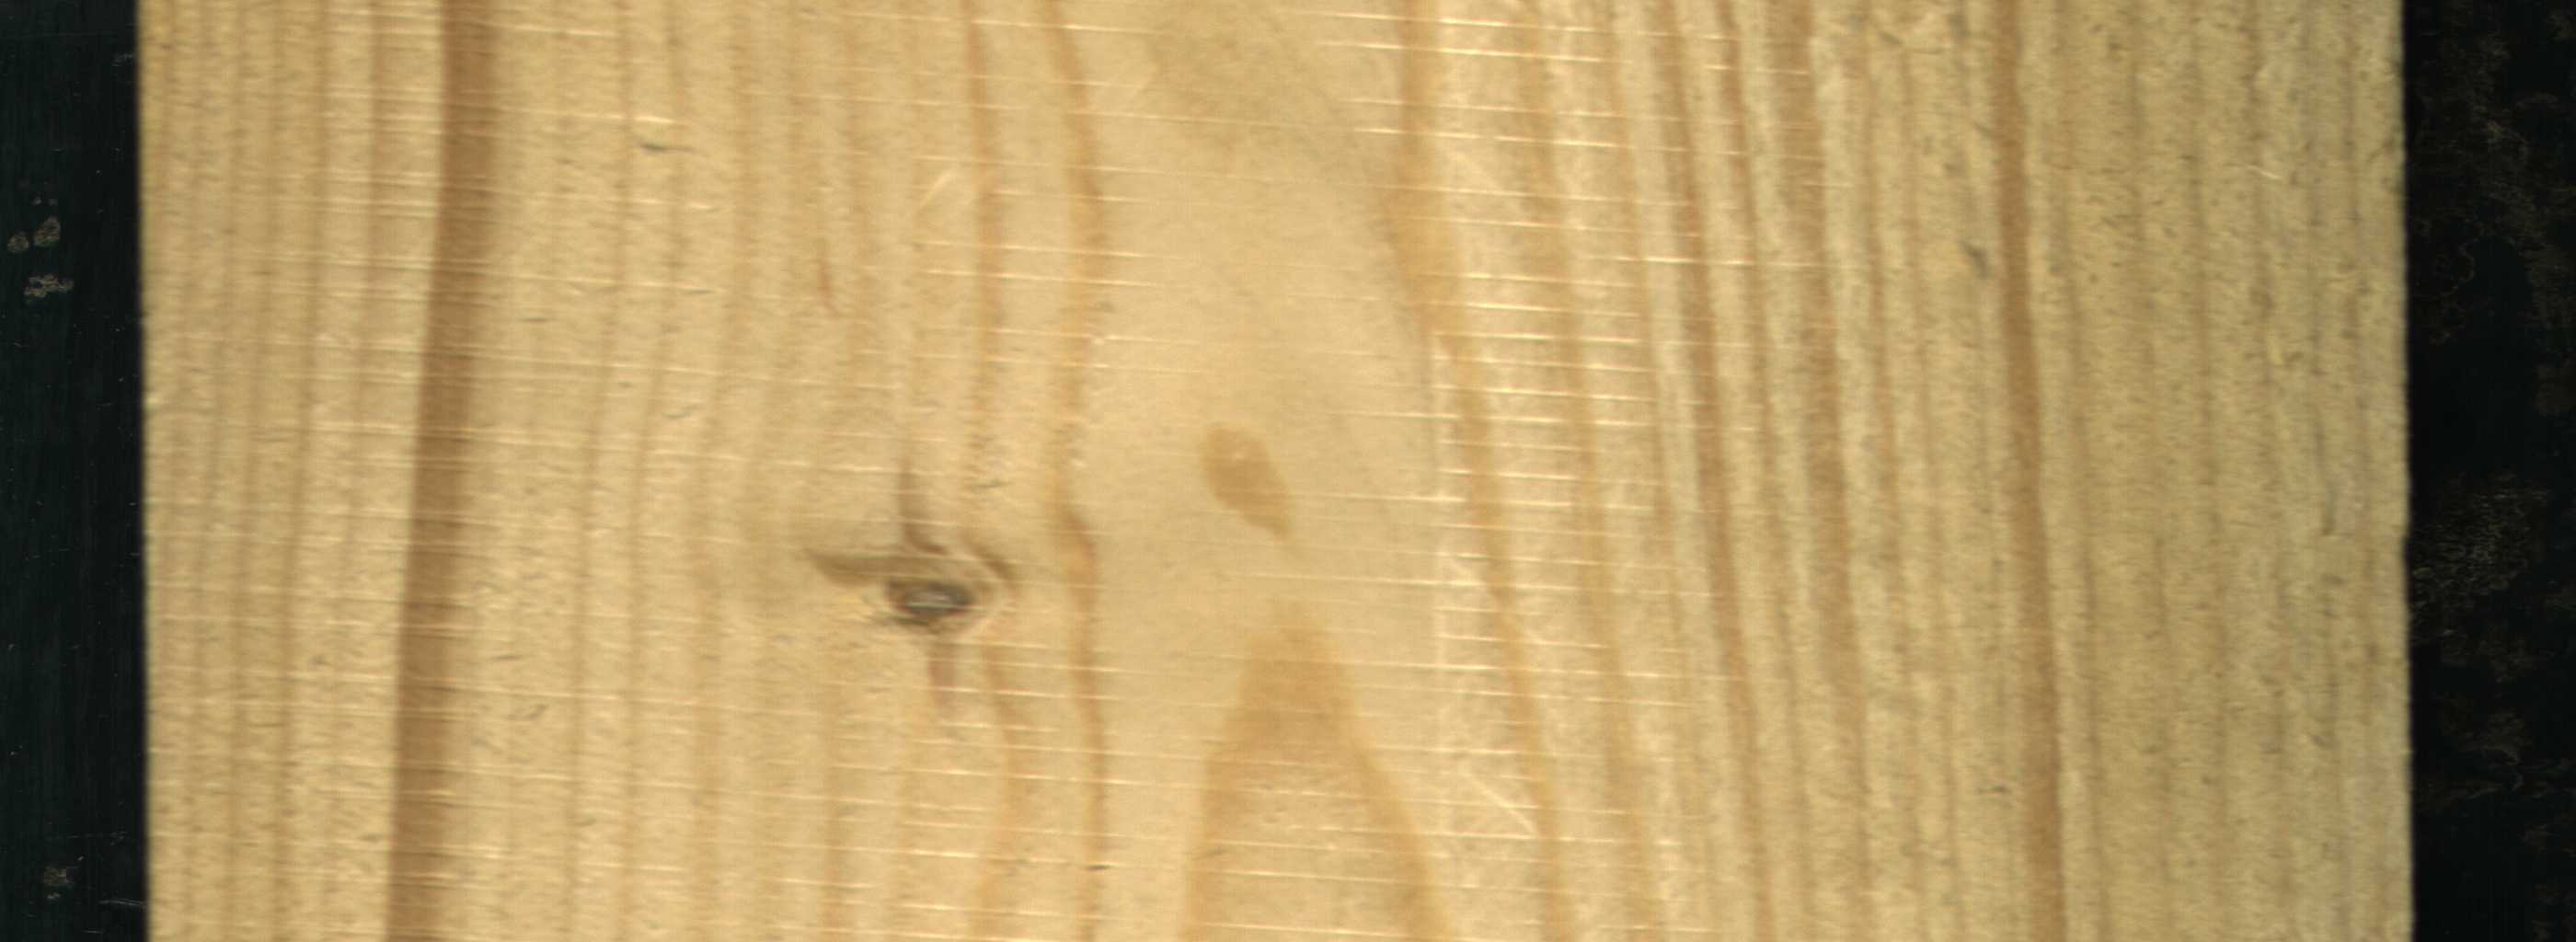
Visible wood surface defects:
Quartzity
Live_Knot